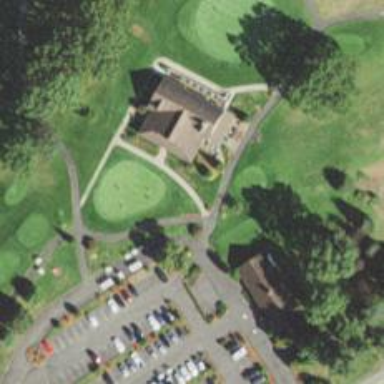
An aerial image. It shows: Path used for both walking and golf.